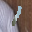
Label: 1